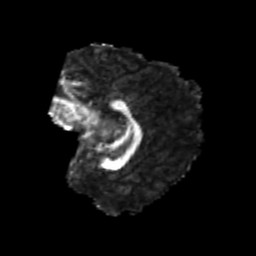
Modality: FA
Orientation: sagittal
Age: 21
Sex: male
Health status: healthy
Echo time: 0.074 s